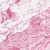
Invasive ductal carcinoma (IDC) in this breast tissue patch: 0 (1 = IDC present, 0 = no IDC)